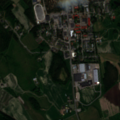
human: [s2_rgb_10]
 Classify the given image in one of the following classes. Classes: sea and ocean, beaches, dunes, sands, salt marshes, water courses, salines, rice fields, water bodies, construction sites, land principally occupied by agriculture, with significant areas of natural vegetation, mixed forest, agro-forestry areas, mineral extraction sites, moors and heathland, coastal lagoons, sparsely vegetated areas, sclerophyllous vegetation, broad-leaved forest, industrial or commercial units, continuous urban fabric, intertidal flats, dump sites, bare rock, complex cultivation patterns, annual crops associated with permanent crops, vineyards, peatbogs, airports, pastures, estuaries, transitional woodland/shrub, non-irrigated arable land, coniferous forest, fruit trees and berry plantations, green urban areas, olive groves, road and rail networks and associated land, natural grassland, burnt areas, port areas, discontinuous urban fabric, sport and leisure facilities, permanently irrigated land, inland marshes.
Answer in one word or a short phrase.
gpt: discontinuous urban fabric, land principally occupied by agriculture, with significant areas of natural vegetation, mixed forest, transitional woodland/shrub